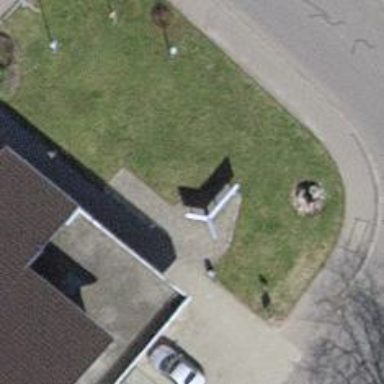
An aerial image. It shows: Post box.